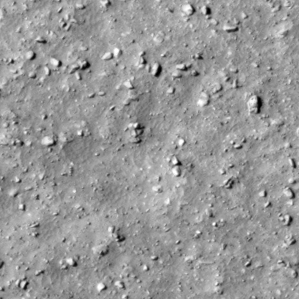
Label: non_frost